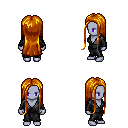
a pixel art fantasy rpg character, female body template, dark elf, purple skin, gray robe, red pants, dark blonde extra-long hairstyle, four views (front, back, left, right), 2x2 character sprite sheet, small pixel art, hard edges, no anti-aliasing